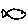
Label: fish